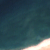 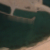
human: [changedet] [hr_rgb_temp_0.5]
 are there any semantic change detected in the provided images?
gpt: One artificial island constructed on a bed of dredged sand and rock appears in front of the coast in the sea.